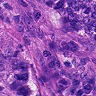
Metastatic tissue present: yes